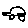
Label: car